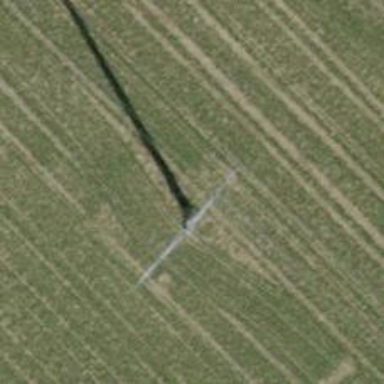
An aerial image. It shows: Power line in the image.